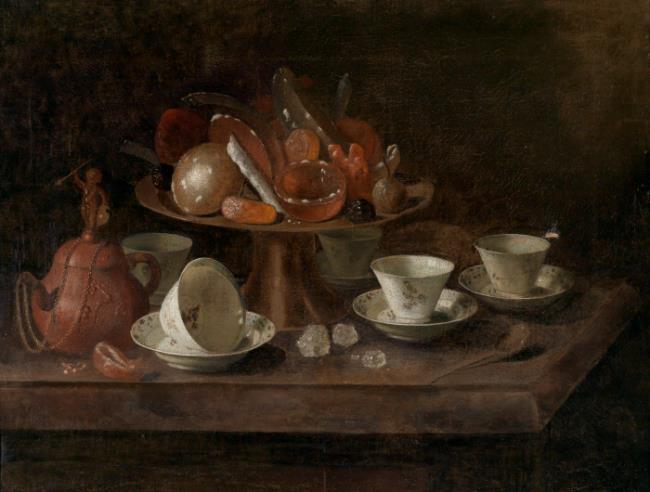
Title: A Yixing teapot, Chinese porcelain cups,and sugar confection on a tazza on a table
Artist: Pieter van Roestraeten
Earliest date: 1645
Latest date: 1700
Genre: painting
Iconography: teapot
Keywords: still life, porcelain (visual work), dinnerware, dish (vessel for food), cup (drinking vessel), on a table, teapot, confectionery